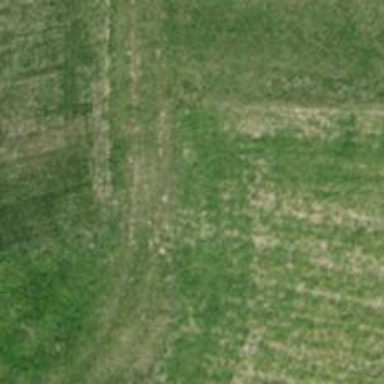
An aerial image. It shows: Grassy track with grade 5 track type.